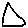
Label: triangle